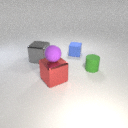
large red metal cube below small purple rubber sphere